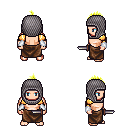
a pixel art fantasy rpg character, male body template, human, light skin, gold arm armor, robe skirt, gold mohawk hairstyle, chain hood, white cloth bracers, dagger, four views (front, back, left, right), 2x2 character sprite sheet, small pixel art, hard edges, no anti-aliasing